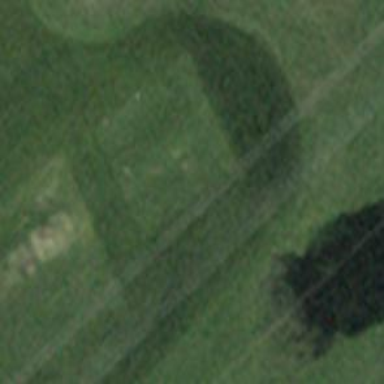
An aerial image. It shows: Golf tee.